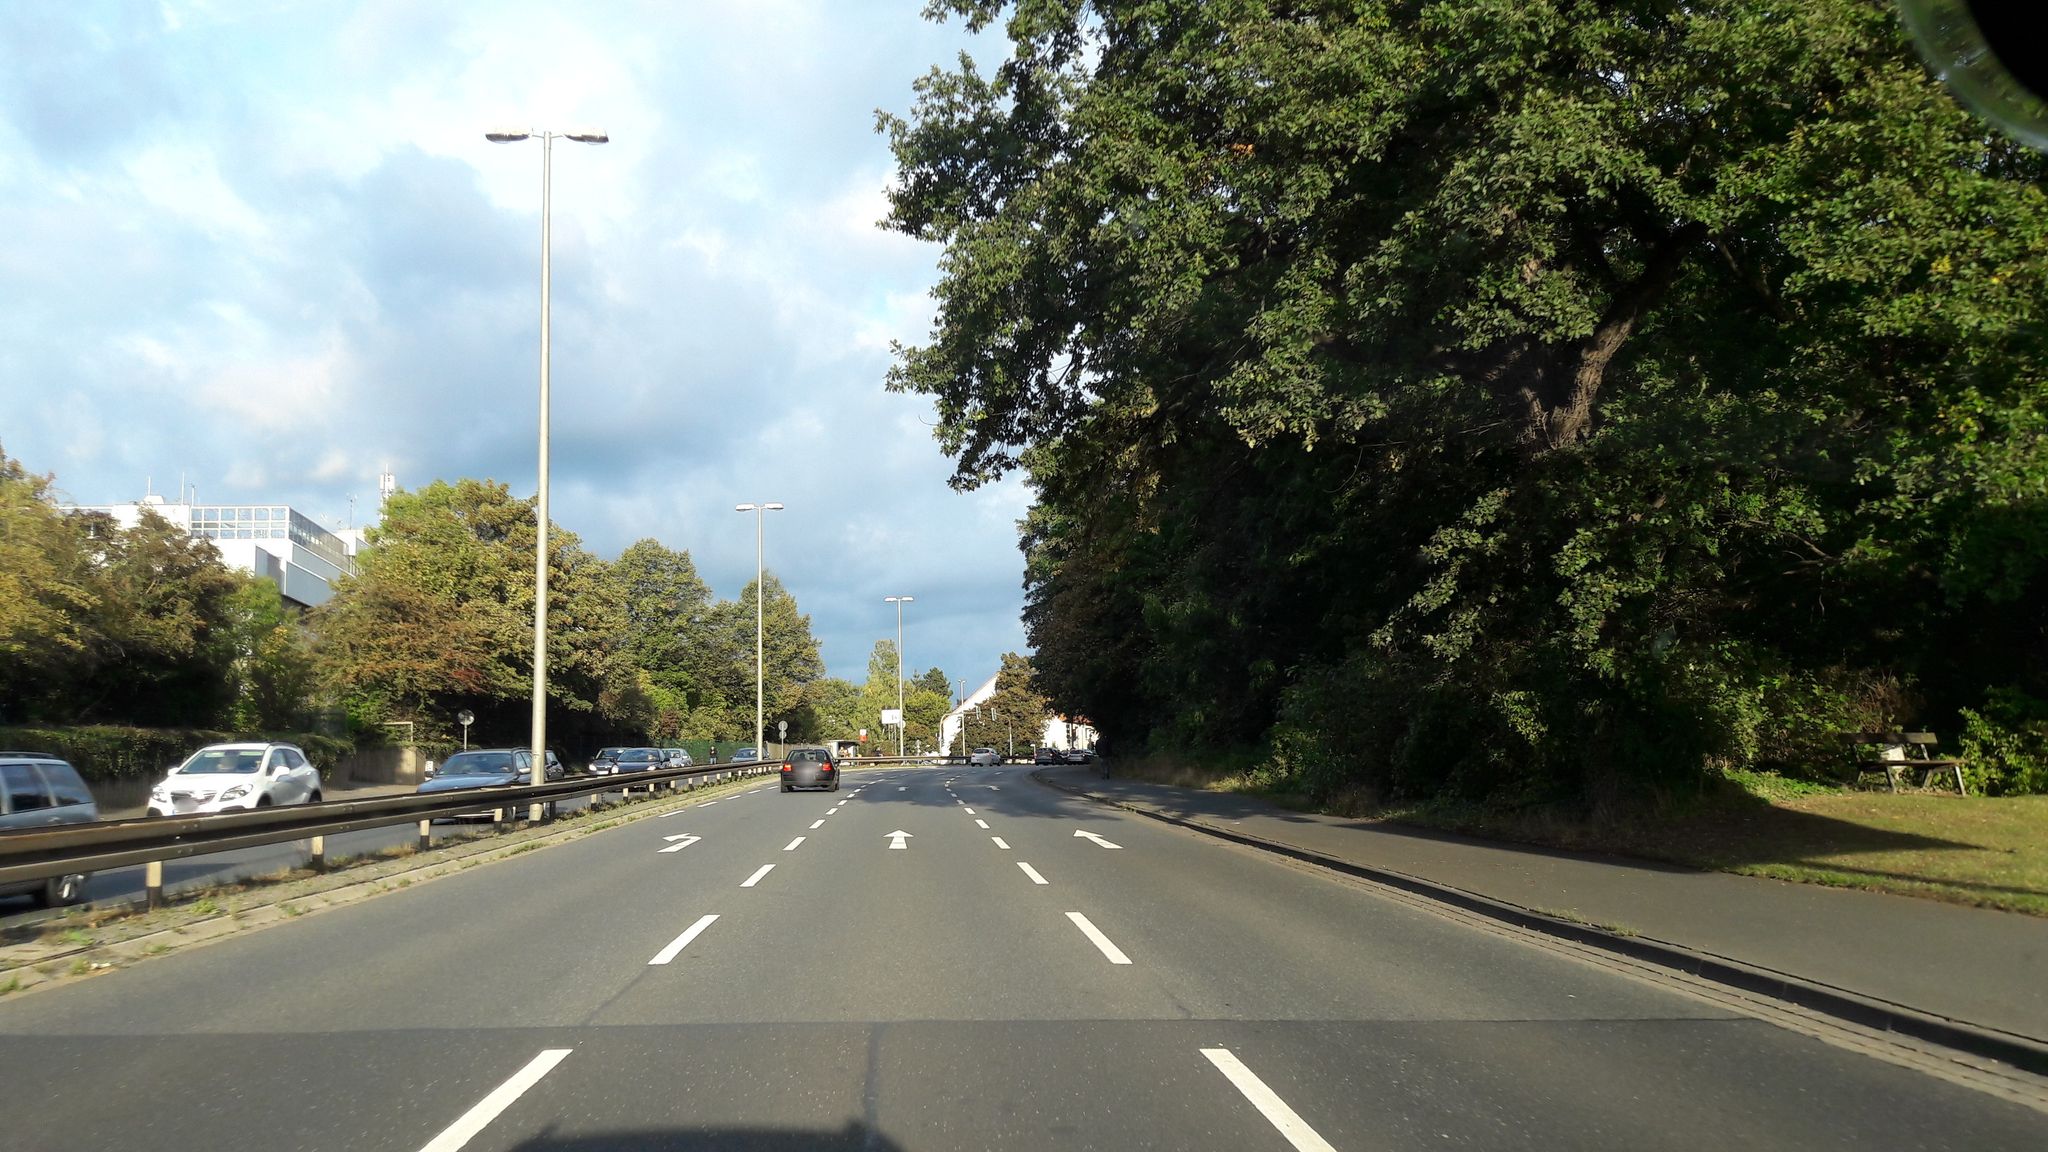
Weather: cloudy
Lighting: day
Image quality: good
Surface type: driving surface
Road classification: trunk, primary
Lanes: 2, 4, 3
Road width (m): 2
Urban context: urban centre
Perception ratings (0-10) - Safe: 5.97, Lively: 5.03, Beautiful: 8.37, Boring: 3.01, Depressing: 3.71, Wealthy: 4.45